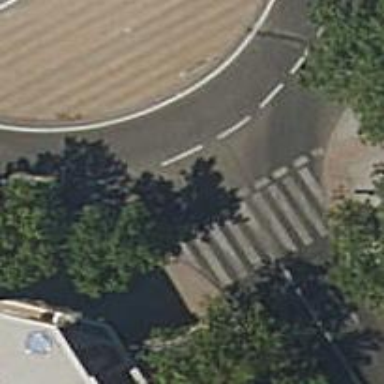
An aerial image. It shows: Road with "give way" sign.